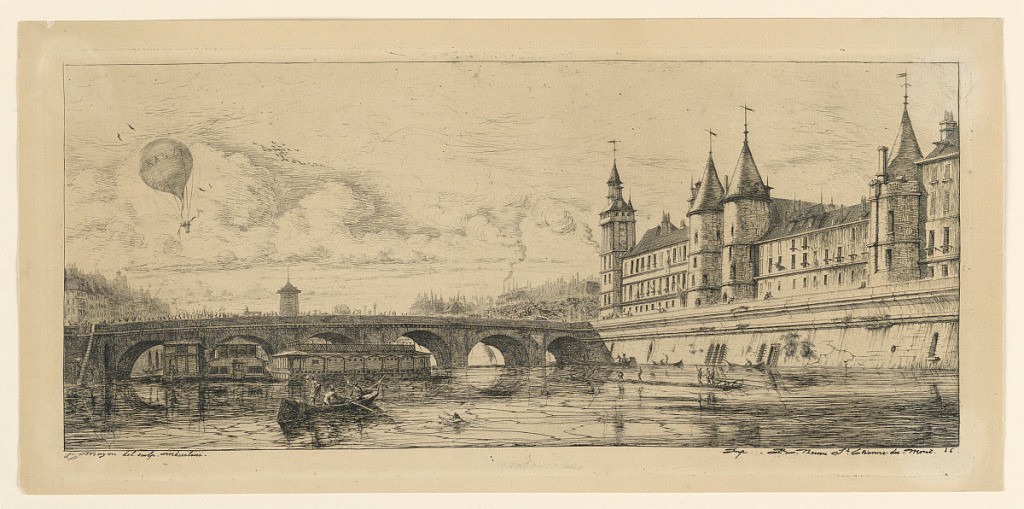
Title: Le Pont-au-Change (The Exchange Bridge)
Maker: Charles Meryon, French, 1821–1868
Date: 1854
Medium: Etching in black ink on white paper
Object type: Print
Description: The river Seine in lower foreground with a bridge at mid-distance, left. Palais de Justice at right bordering the river. Houses in the distance; a baloon in the sky at left. Inscribed, lower left: "C. Merion del sculp. MLCCCLIIII"; lower right: "Impr. Rue Neuve S. Etienne du Mont. 26".